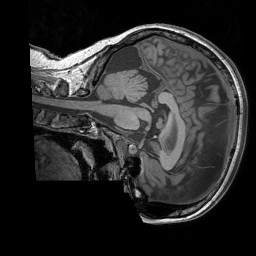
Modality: T1w
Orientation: sagittal
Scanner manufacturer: siemens
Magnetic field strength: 3 T
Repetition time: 1.83 s
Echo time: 0.00303 s